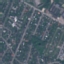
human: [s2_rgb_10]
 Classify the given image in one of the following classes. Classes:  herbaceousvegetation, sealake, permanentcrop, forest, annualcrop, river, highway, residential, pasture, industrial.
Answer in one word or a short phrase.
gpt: Residential